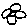
Label: flower